Question: In my C# project I have added a managed reference to "Microsoft.ExtendedReflection".
I can see this assembly and browse it's classes in the Visual Studio's "Object Browser" but when I try to use it in my code
'''
using Microsoft.ExtendedReflection.Utilities;
'''
I get the following error:
> Error 22 The type or namespace name 'ExtendedReflection' does not exist in the namespace 'Microsoft' (are you missing an assembly reference?)
It is quite strange and happens only with this assembly (it is part of Pex, other assemblies I have referenced did not have such problem). What can be the reason for this?

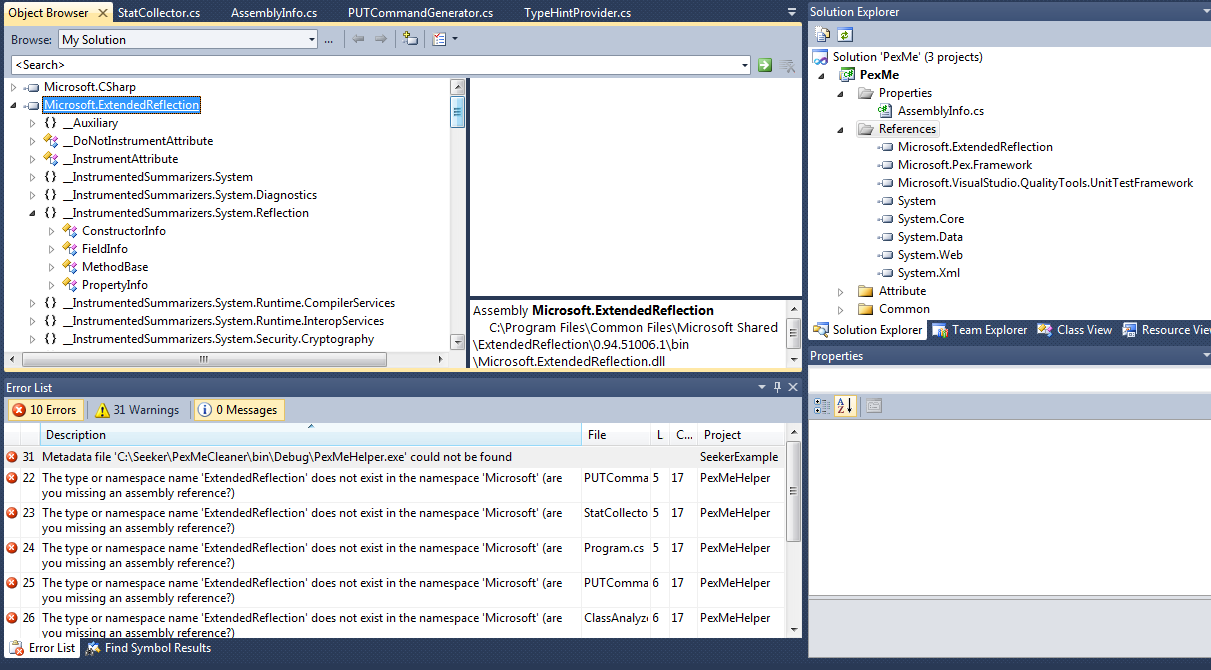
Answer: Your screenshot shows the reference being added to the 'PexMe' project, but the errors occurring in the 'PexMeHelper' project. Did you just forget to add a reference within that project too?